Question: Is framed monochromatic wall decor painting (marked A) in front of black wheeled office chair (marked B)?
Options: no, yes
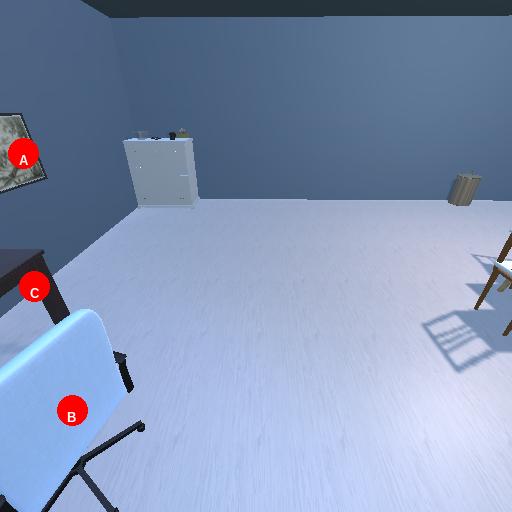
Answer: no